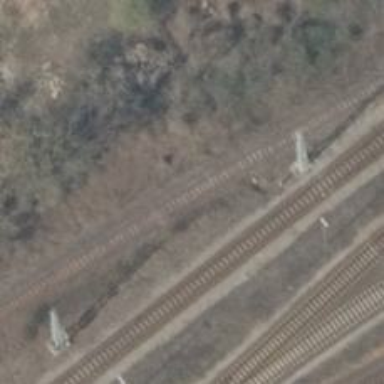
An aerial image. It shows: Abandoned railway yard.